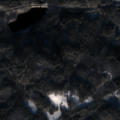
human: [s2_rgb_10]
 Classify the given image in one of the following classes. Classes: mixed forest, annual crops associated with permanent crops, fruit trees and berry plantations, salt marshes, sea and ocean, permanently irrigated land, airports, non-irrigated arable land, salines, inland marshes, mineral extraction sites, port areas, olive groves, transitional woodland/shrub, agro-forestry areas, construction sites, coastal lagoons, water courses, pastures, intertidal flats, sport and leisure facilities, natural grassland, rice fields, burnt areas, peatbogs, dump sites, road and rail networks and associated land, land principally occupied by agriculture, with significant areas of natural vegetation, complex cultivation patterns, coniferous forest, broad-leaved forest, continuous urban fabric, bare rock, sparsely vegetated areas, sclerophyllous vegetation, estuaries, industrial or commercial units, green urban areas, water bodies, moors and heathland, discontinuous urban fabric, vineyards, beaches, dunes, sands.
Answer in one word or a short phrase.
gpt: coniferous forest, mixed forest